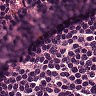
Metastatic tissue present: no